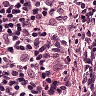
Metastatic tissue present: no